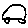
Label: car